Here is the wavelet time-frequency representation (scalogram) of a rolling-element bearing's vibration measurement. What is the most likely bearing condition (normal, inner_race, outer_race, ball)?
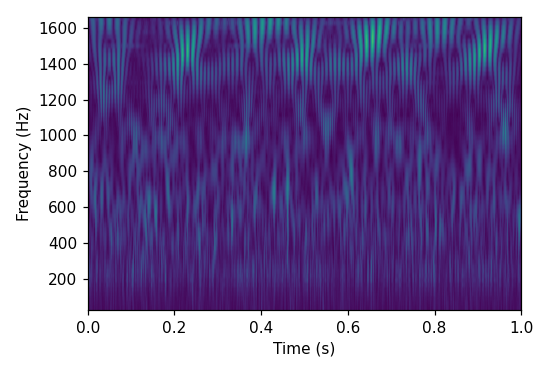
Answer: outer_race